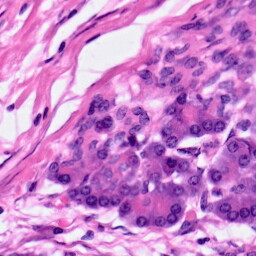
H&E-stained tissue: Pancreatic